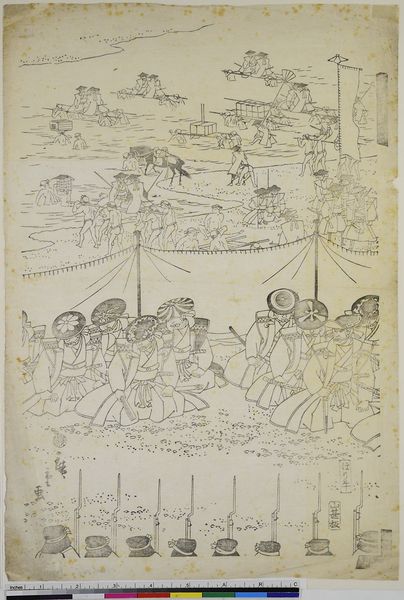
Künstler: Utagawa Hiroshige
Standort: Hamburg
Institution: Museum für Kunst und Gewerbe Hamburg
Schlagwörter: mann, meer, wasser, weiß, fluss, frauen, ufer, frau, hut, hüte, männer, schwarz, tier, tuch, wand, tragen, person, boot, boote, handel, pferd, holzschnitt, japan, schiff, schiffe, transport, grafik, graphik, hafen, soldaten, asien, druck, druckgraphik, druckgrafik, stich, waffen, soldat, waffe, china, gewehr, verkehr, zeit, gewehre, abgrenzung, einblattdruck, samurai, schwarzlinienschnitt, edo, reproduktionen, schiffen, druckerzeugnisse, schwarzdruck, sänfte, soldatenleben, schwarzliniendruck, schwarzlinientechnik, reisegepäck, gepäck, druckgrahik, ausschiffen